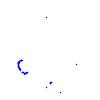
Particle: kaon